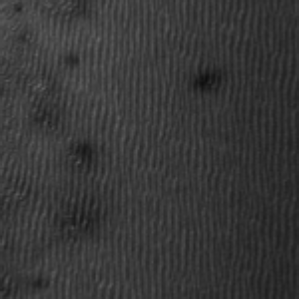
Label: frost